Question:
Is there any such symbol that is similar in Unicode?
After all, I was able to find as a symbol, just wondering if there is anything similar to a grid of icons.
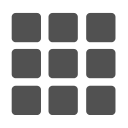
Answer: No, there is not. You can check yourself the <URL>.
The closest approximation I could find is <URL>